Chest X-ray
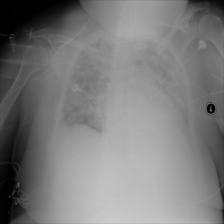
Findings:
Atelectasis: negative
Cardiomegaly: negative
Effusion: negative
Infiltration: positive
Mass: negative
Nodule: negative
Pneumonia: positive
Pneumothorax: negative
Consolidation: negative
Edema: positive
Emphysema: negative
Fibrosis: negative
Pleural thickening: negative
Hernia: negative